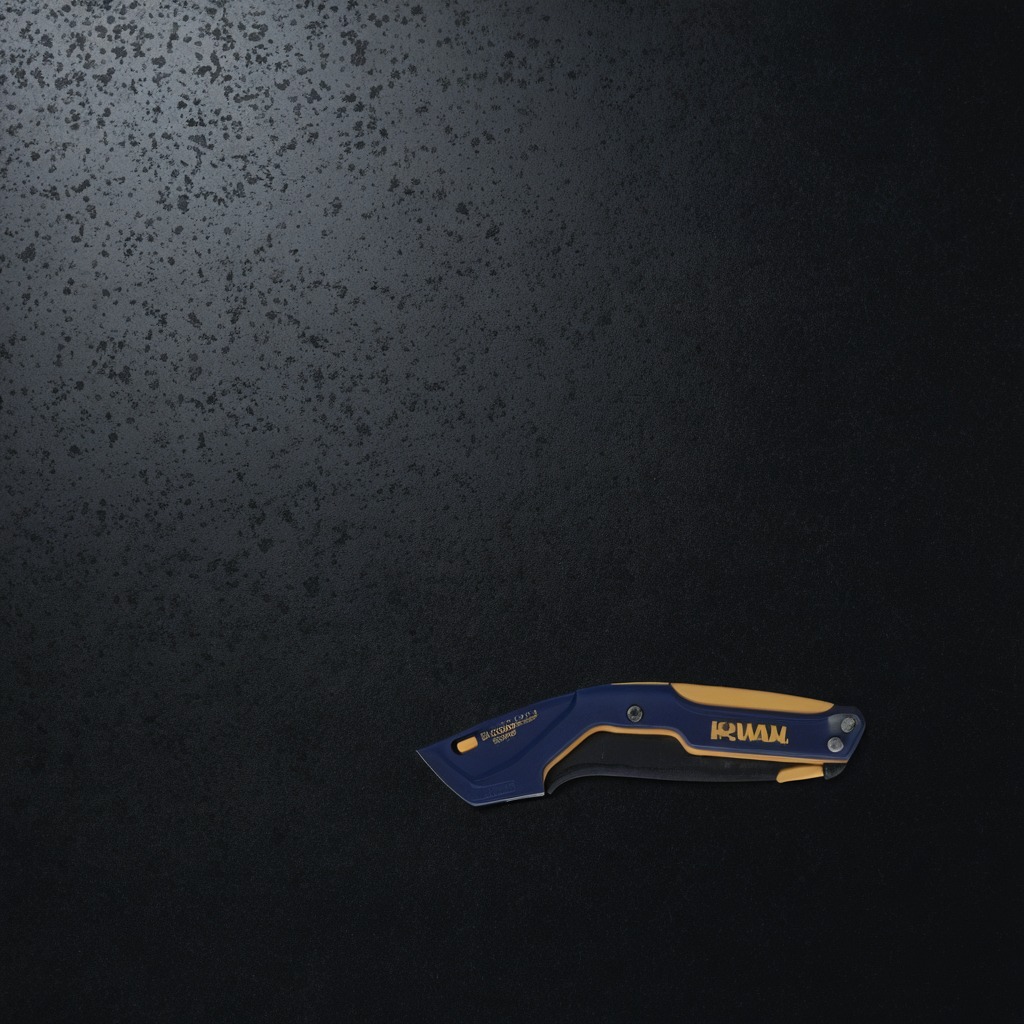
A utility knife lies on the granite tabletop.